Field crop: maize
Growth stage: 2
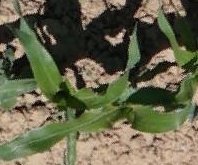
Species: maize